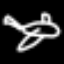
Label: airplane